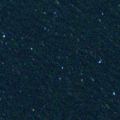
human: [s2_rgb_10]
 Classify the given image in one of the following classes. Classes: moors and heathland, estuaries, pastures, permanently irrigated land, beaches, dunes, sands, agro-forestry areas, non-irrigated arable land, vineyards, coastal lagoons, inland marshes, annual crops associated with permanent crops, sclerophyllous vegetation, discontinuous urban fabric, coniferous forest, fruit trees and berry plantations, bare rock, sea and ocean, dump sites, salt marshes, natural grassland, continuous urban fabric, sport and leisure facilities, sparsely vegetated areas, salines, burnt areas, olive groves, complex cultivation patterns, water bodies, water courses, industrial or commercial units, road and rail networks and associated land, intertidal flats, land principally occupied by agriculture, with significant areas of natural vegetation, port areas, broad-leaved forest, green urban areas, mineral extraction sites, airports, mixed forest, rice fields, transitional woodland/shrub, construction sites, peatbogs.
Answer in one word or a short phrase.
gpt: sea and ocean